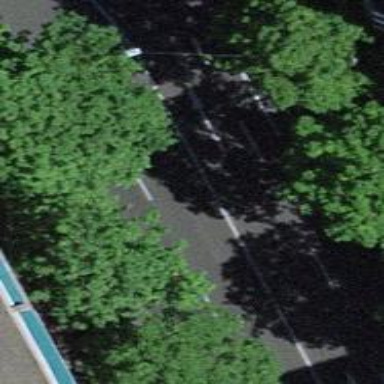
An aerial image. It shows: Secondary road with cycling lane on both sides. The surface of the road is asphalt.